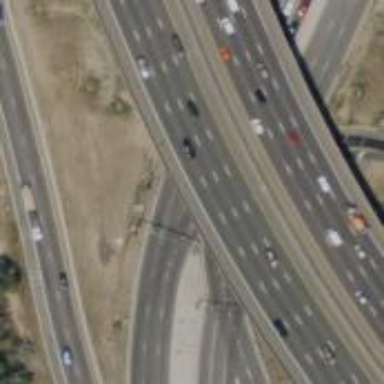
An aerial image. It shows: Viaduct bridge over motorway with asphalt surface.